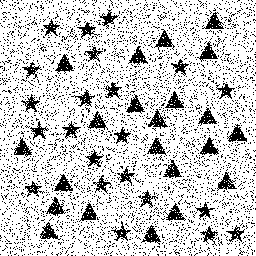
Squares: 0
Triangles: 22
Stars: 22
Total shapes: 44